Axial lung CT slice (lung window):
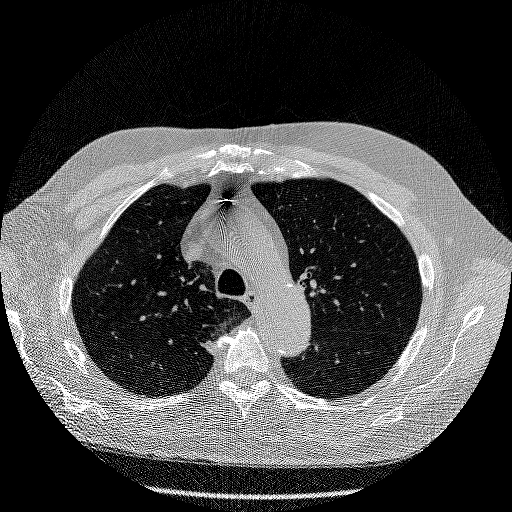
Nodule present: no